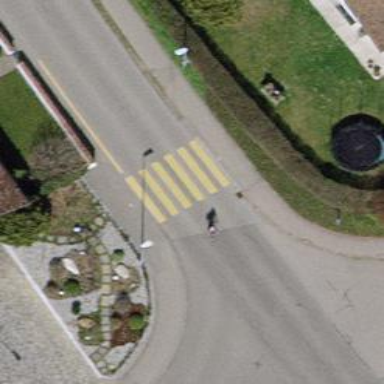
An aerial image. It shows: Zebra crossing on the road.